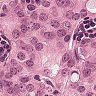
Metastatic tissue present: yes